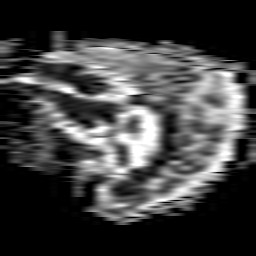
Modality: ADC
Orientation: sagittal
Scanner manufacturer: philips
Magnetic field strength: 1.5 T
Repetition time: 4.401 s
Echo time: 0.07764 s